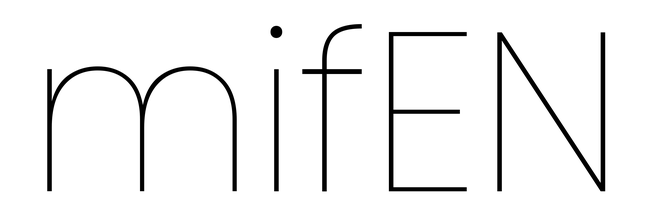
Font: Poppins-Thin